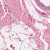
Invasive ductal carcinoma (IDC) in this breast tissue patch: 0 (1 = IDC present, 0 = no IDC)